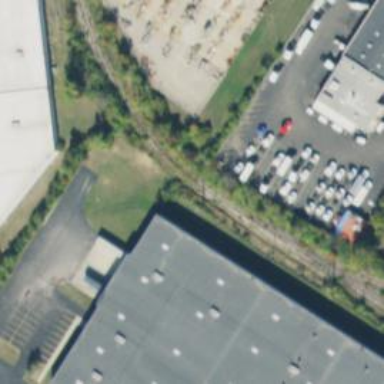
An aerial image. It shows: Disused railway spur.